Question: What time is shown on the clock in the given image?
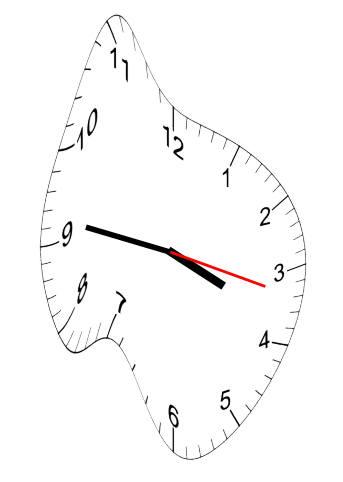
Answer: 03:46:17